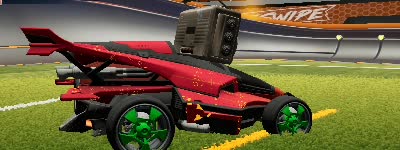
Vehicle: aftershock